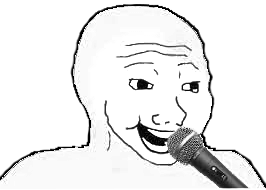
Label: 5_Bloomer